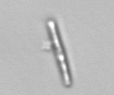
Label: pennate